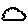
Label: cloud